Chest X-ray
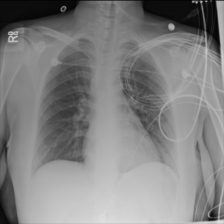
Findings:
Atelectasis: negative
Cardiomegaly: negative
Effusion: negative
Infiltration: negative
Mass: negative
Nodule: negative
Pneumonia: negative
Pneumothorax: negative
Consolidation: negative
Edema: negative
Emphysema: negative
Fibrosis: negative
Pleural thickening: negative
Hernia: negative